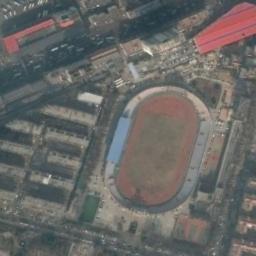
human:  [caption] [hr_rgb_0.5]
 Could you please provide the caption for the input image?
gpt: There are many roads beside the stadium .

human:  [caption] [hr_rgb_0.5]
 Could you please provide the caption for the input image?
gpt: This rectangular stadium has dense residential areas on three sides .

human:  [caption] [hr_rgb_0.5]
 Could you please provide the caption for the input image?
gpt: Oval stadium is next to the building and there is a road to the residential area .

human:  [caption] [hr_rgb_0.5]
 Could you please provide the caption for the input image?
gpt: The stadium is next to some buildings and roads .

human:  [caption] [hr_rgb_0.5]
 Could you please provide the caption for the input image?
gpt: There are some buildings around the stadium .